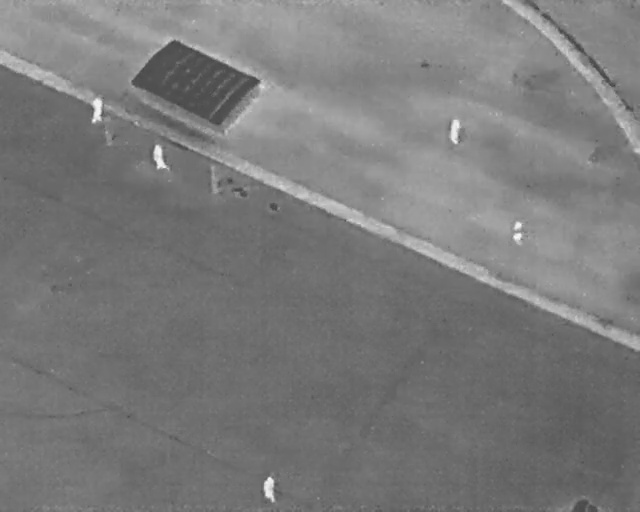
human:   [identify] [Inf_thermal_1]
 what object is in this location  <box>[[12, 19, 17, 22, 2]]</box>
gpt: <ref>1 large person at the top left</ref>

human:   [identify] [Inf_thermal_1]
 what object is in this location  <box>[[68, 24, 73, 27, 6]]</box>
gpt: <ref>1 large person at the top right</ref>

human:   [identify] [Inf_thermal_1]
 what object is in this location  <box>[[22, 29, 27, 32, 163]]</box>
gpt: <ref>1 large person at the left</ref>

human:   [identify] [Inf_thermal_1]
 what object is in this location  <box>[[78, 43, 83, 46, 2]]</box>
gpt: <ref>1 large person at the right</ref>

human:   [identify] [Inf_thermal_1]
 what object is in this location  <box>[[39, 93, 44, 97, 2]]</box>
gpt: <ref>1 large person at the bottom</ref>